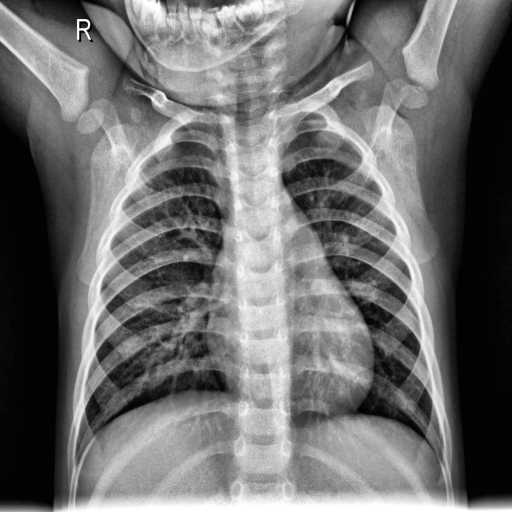
Finding: NORMAL